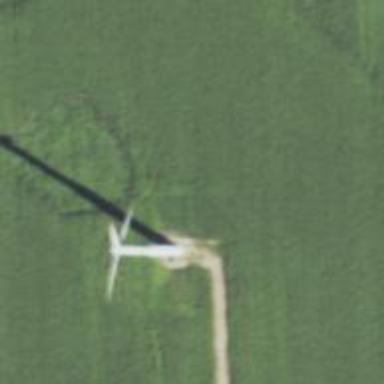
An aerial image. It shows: Wind turbine power generator.